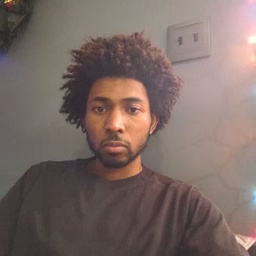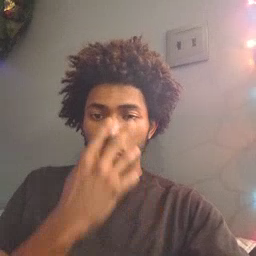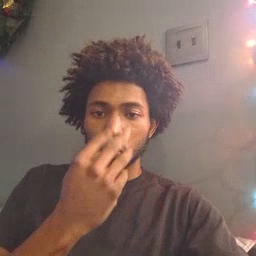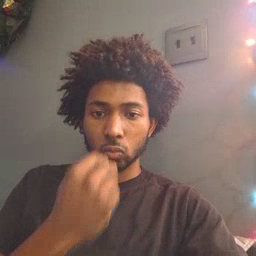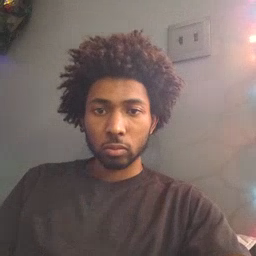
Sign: wolf